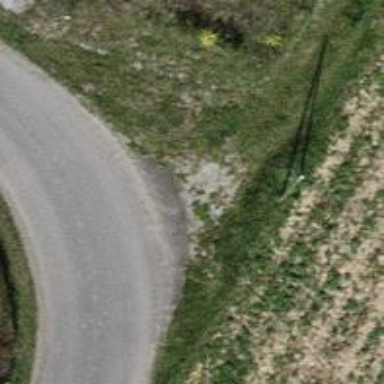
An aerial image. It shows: Grassy track with grade3 tracktype.